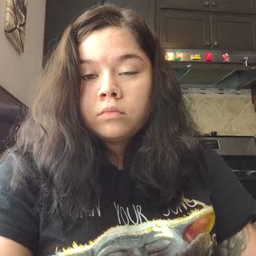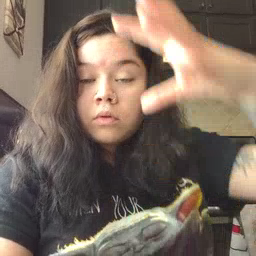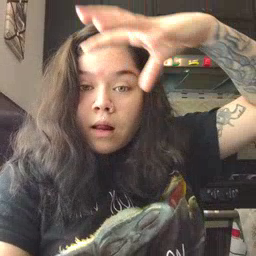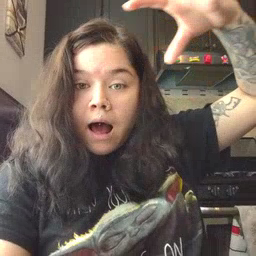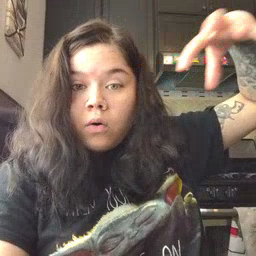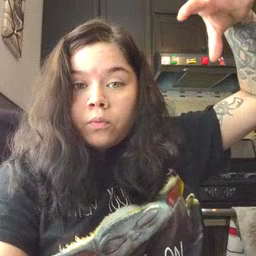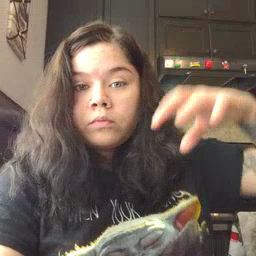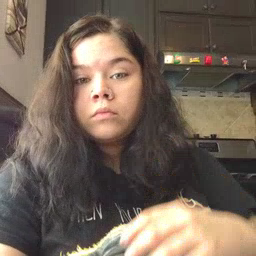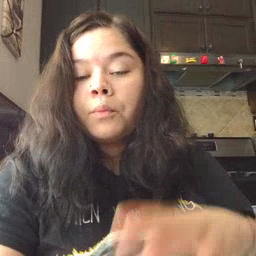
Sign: cloud